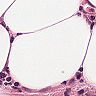
Metastatic tissue present: no